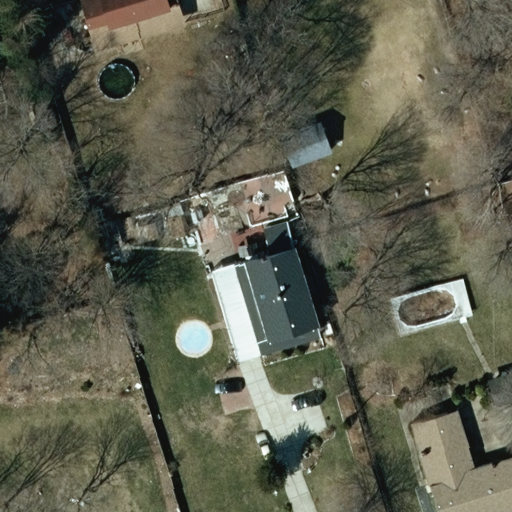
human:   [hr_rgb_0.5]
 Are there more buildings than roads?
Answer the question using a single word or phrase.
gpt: yes

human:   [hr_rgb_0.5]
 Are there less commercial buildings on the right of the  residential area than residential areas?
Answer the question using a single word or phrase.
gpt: yes

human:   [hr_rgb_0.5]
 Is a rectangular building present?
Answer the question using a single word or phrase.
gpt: yes

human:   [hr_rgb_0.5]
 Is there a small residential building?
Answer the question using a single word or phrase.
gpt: yes

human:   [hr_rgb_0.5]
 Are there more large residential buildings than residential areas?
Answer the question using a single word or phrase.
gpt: no

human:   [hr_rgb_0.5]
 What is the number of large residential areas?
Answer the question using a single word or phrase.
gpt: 1

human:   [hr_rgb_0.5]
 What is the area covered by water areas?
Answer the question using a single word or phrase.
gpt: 0m2

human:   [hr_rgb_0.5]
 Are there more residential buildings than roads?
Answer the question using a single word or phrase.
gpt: yes

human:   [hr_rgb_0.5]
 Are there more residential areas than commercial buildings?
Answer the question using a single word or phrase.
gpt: yes

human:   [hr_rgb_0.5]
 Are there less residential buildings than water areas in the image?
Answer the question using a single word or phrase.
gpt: no

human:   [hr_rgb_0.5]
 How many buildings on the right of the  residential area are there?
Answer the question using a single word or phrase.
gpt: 0

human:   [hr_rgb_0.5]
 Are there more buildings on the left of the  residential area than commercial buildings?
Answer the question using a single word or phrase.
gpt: yes

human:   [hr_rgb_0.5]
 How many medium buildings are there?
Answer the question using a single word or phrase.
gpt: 2

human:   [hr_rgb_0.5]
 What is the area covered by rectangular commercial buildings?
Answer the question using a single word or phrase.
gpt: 0m2

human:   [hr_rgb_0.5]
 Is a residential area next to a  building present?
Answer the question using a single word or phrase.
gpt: yes

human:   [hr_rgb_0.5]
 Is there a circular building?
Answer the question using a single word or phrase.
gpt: no

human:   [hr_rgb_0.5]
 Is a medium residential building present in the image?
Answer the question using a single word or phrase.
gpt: yes

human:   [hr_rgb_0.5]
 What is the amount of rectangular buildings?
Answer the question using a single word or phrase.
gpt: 4

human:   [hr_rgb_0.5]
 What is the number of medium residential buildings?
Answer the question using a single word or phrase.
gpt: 2

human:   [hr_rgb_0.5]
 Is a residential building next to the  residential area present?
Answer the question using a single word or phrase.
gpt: yes

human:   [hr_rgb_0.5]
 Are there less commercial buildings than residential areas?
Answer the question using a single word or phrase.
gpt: yes

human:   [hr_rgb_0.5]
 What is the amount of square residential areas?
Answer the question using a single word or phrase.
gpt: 0

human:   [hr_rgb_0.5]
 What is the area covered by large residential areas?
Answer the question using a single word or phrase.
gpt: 10621m2

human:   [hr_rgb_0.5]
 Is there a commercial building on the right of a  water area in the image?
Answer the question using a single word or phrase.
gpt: no

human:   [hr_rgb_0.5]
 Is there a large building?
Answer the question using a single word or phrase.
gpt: no

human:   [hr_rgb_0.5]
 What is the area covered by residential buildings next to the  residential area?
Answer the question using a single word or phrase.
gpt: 534m2

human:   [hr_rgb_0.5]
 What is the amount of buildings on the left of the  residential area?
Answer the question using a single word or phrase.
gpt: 5

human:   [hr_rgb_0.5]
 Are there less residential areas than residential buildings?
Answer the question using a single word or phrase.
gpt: yes

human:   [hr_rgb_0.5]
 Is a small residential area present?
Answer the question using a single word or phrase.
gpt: no

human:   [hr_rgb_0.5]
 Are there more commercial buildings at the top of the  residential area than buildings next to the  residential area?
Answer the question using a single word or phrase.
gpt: no

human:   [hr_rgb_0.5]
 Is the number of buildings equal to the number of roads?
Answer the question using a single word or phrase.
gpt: no

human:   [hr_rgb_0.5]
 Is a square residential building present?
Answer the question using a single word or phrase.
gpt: no

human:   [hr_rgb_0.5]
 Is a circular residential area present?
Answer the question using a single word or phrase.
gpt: no

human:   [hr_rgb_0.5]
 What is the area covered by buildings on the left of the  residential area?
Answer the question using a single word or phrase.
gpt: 617m2

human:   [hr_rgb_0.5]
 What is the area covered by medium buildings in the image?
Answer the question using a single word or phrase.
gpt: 506m2

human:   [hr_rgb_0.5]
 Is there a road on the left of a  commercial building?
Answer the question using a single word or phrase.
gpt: no